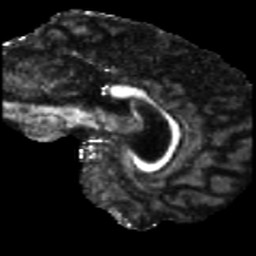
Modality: FA
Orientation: sagittal
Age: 41
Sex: male
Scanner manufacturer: siemens
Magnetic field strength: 3 T
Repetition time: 5.25 s
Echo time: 0.08 s